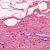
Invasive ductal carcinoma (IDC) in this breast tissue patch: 0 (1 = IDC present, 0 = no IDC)